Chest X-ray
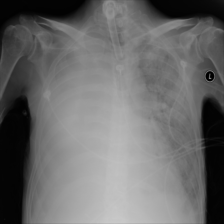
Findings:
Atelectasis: negative
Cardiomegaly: negative
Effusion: negative
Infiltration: positive
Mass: negative
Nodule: negative
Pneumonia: negative
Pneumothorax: negative
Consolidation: negative
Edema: positive
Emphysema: negative
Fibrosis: negative
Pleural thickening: negative
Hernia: negative